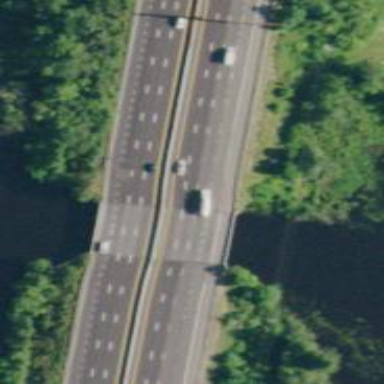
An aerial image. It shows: Urban freeway expressway bridge crossing over the motorway.